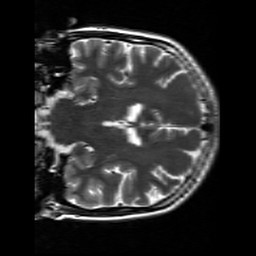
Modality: T2w
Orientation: coronal
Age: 29
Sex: female
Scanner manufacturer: siemens
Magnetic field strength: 3 T
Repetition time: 7 s
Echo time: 0.09 s